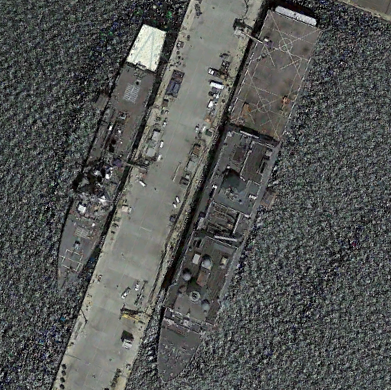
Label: combat